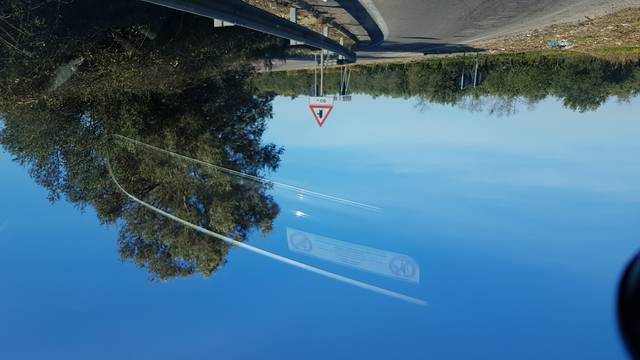
Region: Italy
Coordinates: 40.653, 17.904